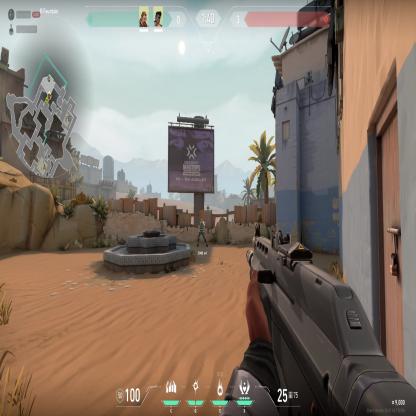
Label: teammate